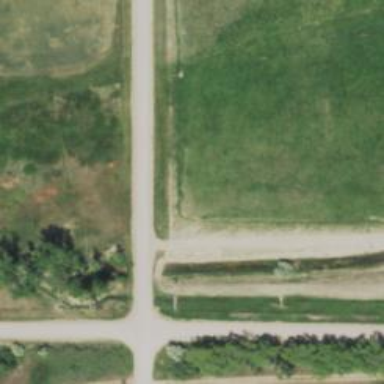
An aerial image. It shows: Unclassified road.